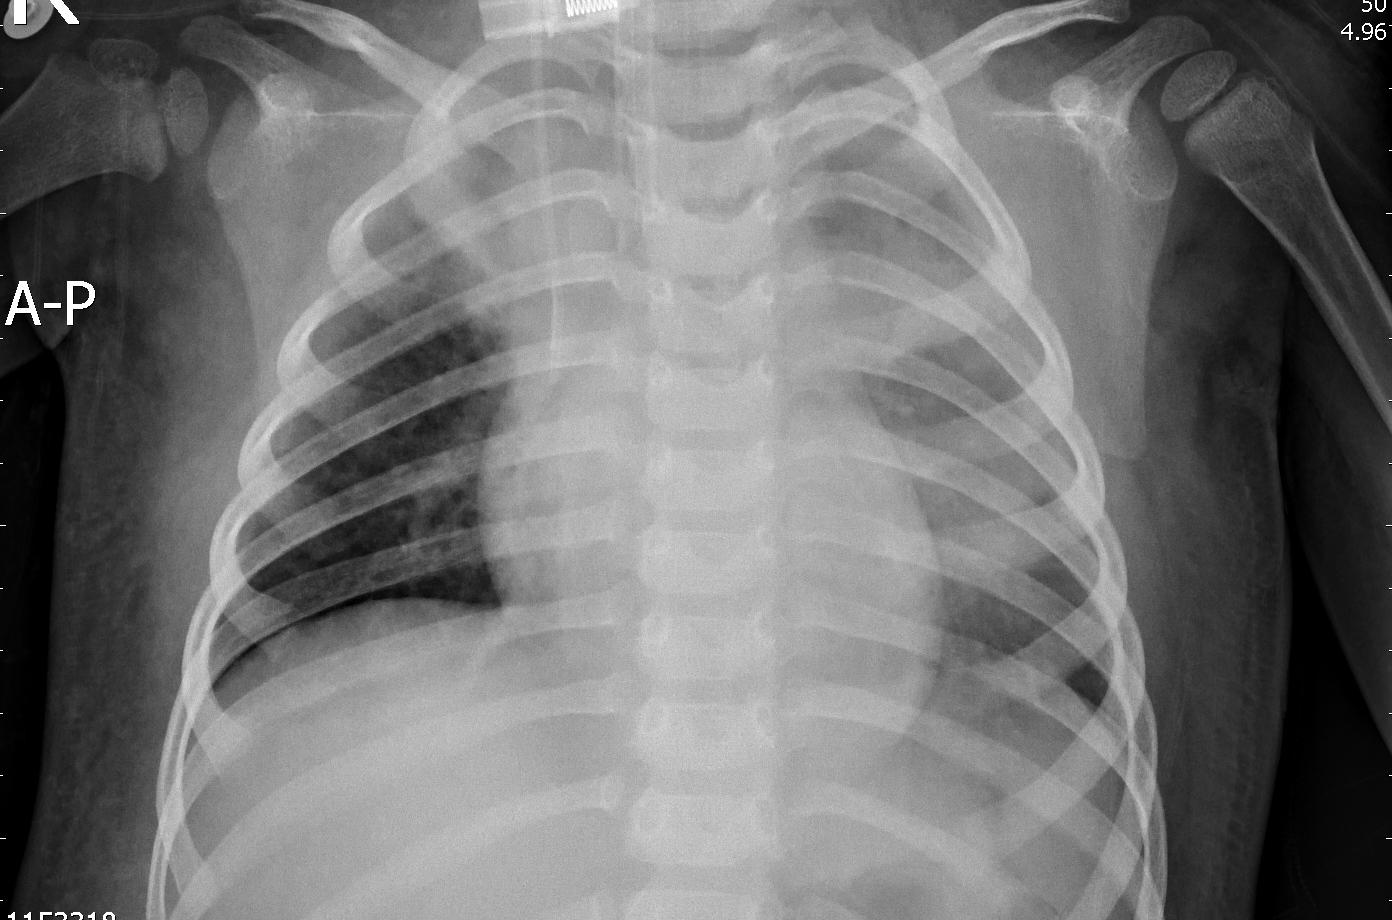
Diagnosis: PNEUMONIA